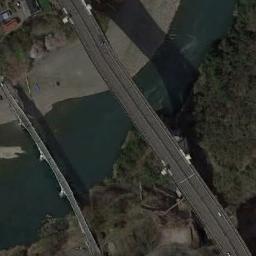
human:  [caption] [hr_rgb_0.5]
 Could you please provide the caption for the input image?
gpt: Two bridges built on a dark green river and the flood bed of the river while dense green plants on the flood bed .

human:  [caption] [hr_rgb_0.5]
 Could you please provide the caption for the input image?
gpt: Both sides of the river are bare land .

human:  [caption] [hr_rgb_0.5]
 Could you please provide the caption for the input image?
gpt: Two bridges of varying width and height connect the green spaces on both sides of the turquoise water .

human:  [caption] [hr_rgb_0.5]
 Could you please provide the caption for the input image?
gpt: Two bridges are over the river with some trees beside .

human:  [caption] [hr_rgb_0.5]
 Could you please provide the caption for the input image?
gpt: Many trees are around the bridge .